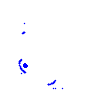
Particle: pion